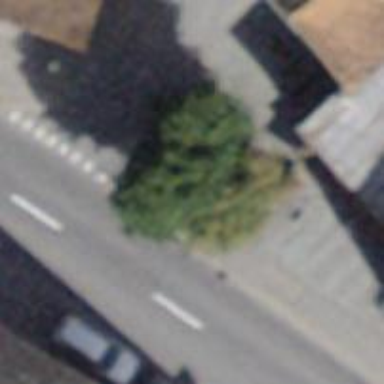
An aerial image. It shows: Brown bench.